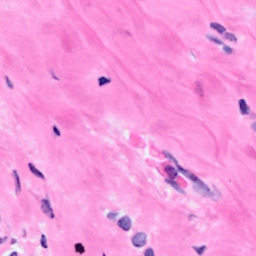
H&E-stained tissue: Breast